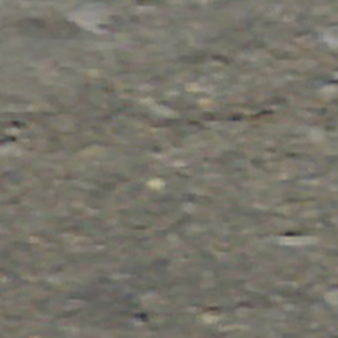
Label: other